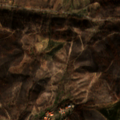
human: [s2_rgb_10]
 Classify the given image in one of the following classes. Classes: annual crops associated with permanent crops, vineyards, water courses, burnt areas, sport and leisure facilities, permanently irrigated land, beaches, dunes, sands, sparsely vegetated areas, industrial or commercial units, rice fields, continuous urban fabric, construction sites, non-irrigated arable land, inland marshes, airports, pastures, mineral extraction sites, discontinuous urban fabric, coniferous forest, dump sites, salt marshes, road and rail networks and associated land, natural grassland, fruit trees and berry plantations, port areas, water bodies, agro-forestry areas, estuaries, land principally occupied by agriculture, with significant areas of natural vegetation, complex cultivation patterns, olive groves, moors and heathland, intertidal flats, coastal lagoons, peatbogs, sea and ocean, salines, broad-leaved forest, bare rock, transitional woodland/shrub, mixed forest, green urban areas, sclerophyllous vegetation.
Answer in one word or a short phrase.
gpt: complex cultivation patterns, coniferous forest, transitional woodland/shrub